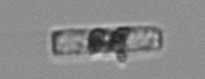
Label: Guinardia_delicatula